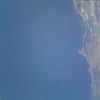
Label: water